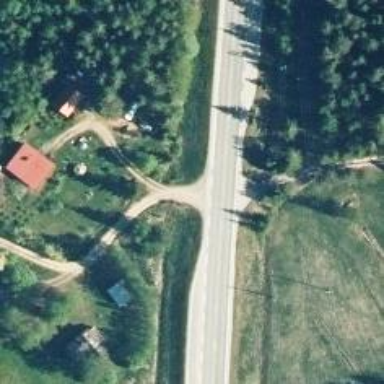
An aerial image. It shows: View of road.